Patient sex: F
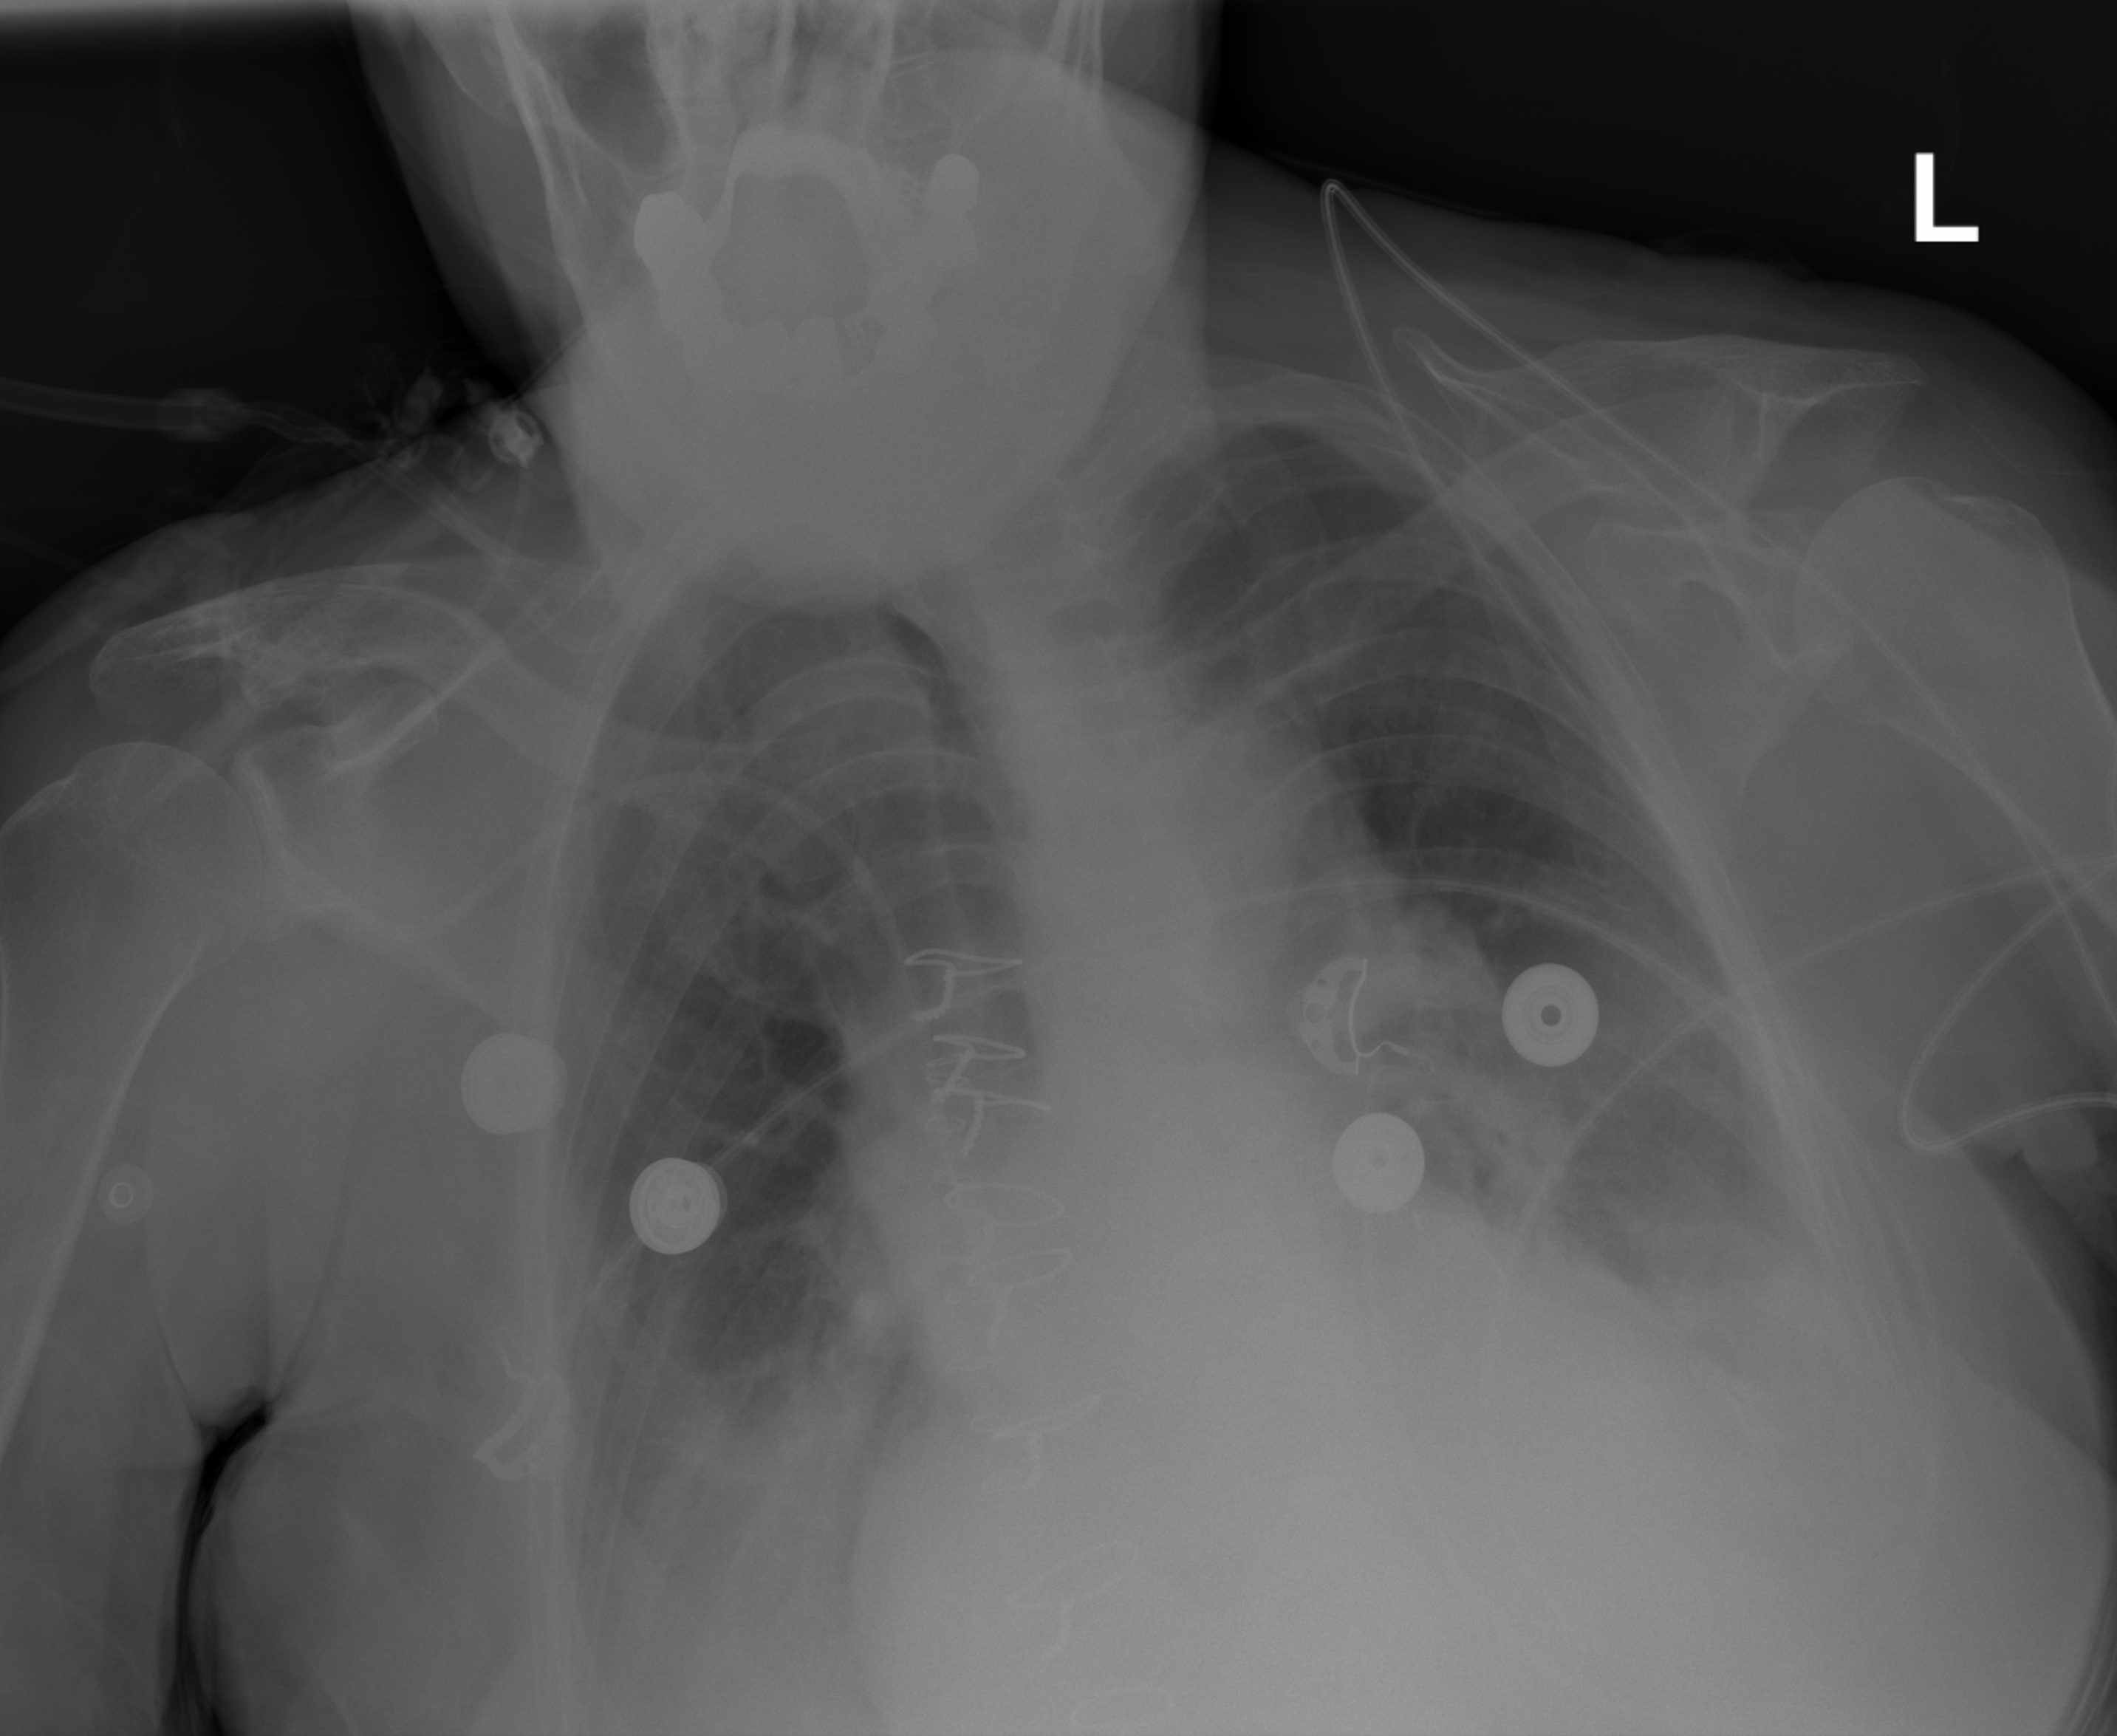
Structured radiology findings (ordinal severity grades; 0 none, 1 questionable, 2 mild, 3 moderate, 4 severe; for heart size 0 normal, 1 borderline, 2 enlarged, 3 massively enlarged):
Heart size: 2
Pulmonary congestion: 0
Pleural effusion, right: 2
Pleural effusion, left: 2
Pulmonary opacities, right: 0
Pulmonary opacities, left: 2
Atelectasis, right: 2
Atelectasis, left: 2